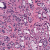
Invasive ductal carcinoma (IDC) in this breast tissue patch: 0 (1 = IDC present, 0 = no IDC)